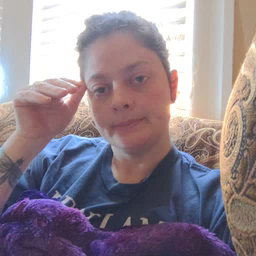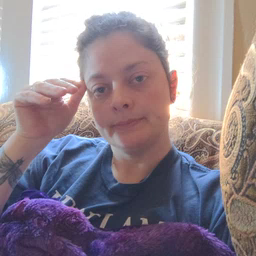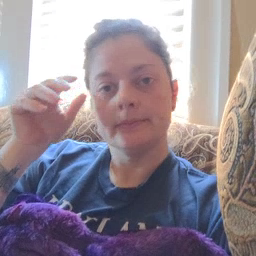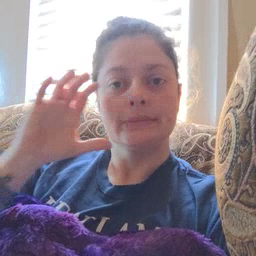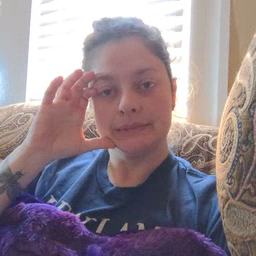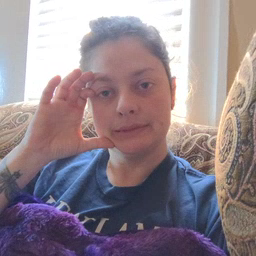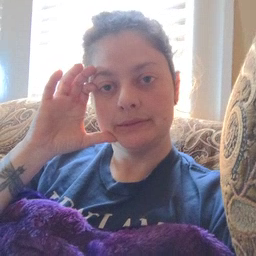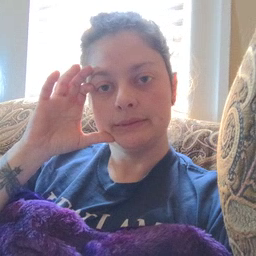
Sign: listen